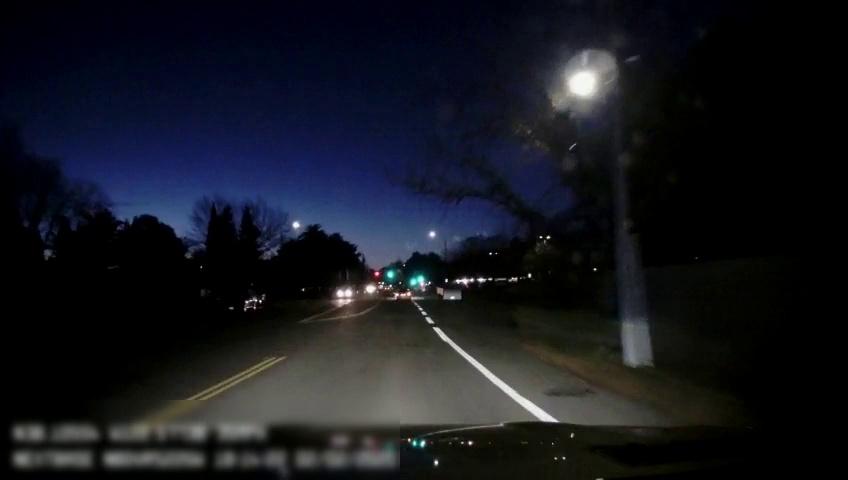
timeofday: Night
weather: Other
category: Drivable Space
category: Vehicles | Car
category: Vehicles | SUV
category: Vehicles | Other LV
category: Vehicles | SUV
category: Lanes | Current Lane
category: Lanes | Opposite Lane
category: Lanes | Current Lane
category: Lanes | Opposite Lane
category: Lanes | Alternate Lane
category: Lanes | Alternate Lane
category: Lanes | Current Lane